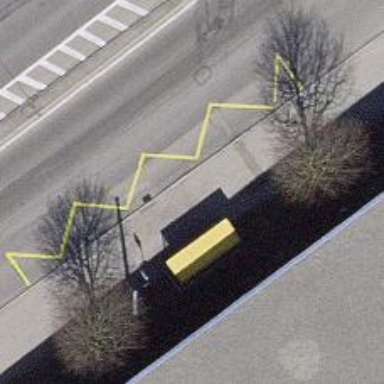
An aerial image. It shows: Bus stop with shelter. It is platform for public transport.